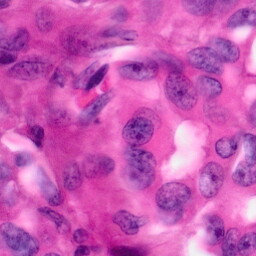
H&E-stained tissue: Pancreatic